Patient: sex F, age 51
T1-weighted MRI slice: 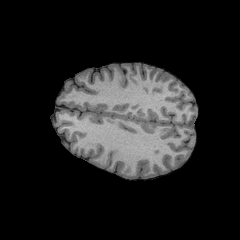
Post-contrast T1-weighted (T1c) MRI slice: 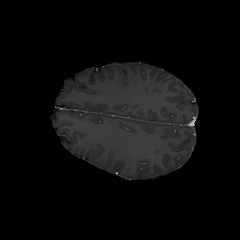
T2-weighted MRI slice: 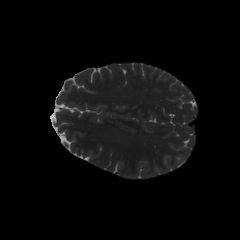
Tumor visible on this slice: no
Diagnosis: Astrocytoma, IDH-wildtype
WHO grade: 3